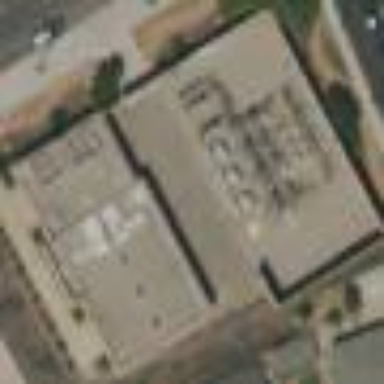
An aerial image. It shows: Distribution-level power substation.